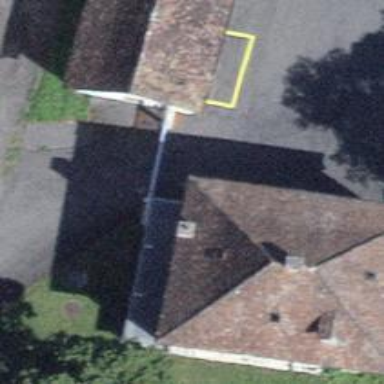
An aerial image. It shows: Gate.